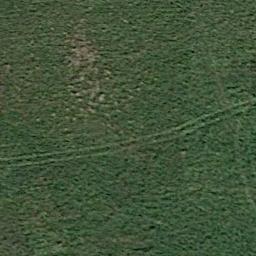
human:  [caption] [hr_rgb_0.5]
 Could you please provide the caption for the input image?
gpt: A large lush green meadow covered with green grass .

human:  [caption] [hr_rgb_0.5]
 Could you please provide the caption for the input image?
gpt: The meadow is dense but uneven .

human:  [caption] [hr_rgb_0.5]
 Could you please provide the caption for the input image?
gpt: This meadow has dense grasses and a trail is also on the meadow .

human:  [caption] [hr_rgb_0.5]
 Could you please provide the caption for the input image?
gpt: The entire image is dominated by grass .

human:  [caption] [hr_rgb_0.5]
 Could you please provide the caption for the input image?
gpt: A dense meadow with many green grass .